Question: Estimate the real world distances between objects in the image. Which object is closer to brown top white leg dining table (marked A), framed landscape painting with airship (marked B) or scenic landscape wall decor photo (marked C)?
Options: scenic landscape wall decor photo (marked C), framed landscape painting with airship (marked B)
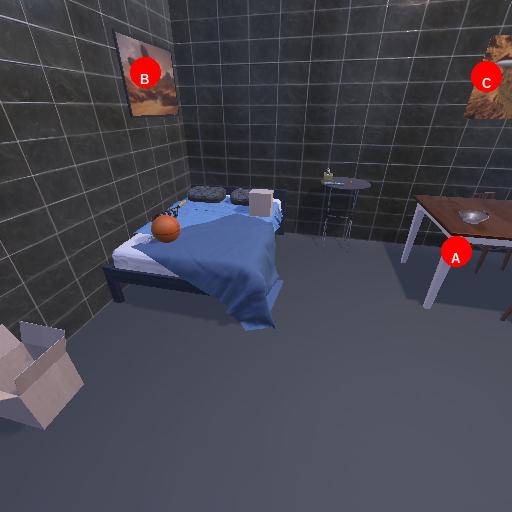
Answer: scenic landscape wall decor photo (marked C)